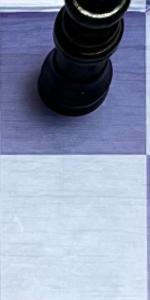
Label: Empty